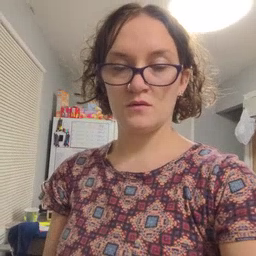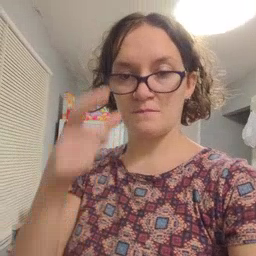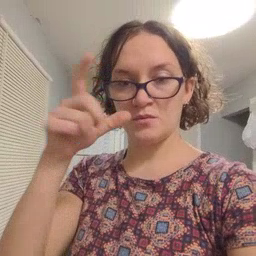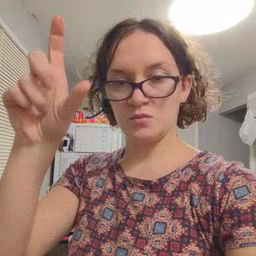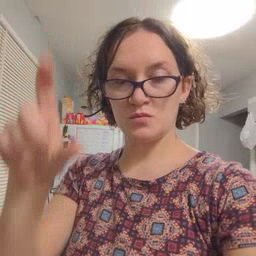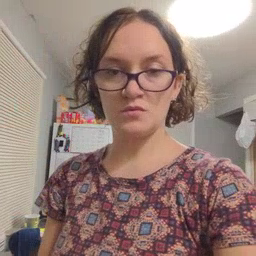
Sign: moon